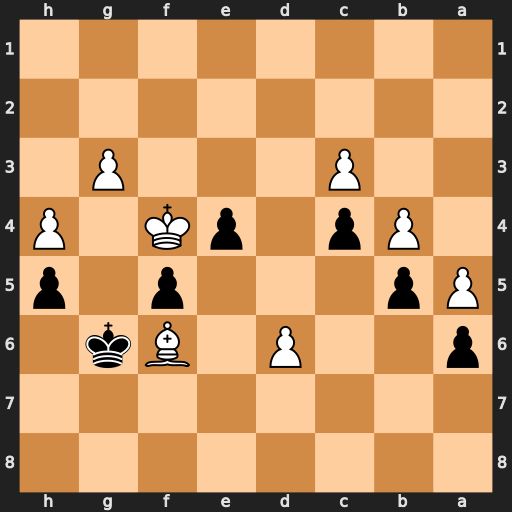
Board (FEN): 8/8/p2P1Bk1/Pp3p1p/1Pp1pK1P/2P3P1/8/8
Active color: b
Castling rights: -
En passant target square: -
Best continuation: Kxf6 g4 fxg4 d7 Ke7 d8=N Kxd8